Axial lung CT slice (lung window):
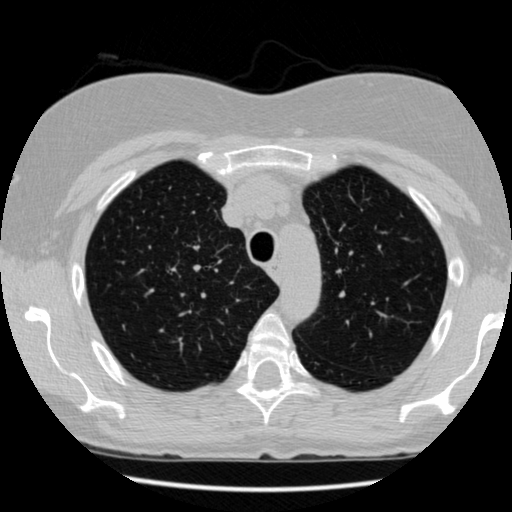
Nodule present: no